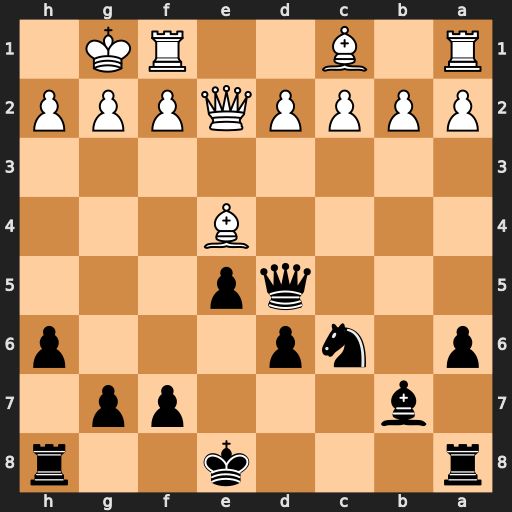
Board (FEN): r3k2r/1b3pp1/p1np3p/3qp3/4B3/8/PPPPQPPP/R1B2RK1
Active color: b
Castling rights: kq
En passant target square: -
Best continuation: Nd4 Bxd5 Nxe2+ Kh1 Bxd5